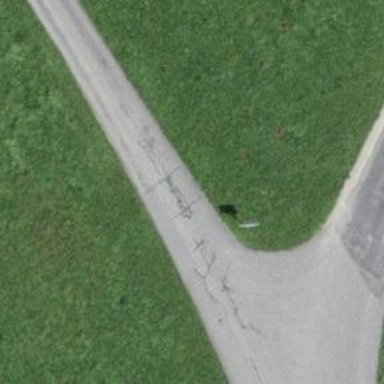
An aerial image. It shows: Unclassified road with paved surface.